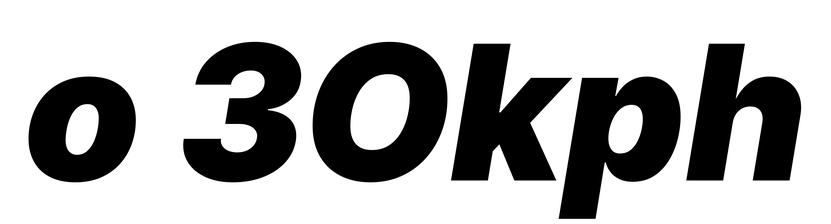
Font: Inter-Italic_Black_Italic